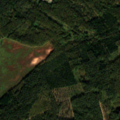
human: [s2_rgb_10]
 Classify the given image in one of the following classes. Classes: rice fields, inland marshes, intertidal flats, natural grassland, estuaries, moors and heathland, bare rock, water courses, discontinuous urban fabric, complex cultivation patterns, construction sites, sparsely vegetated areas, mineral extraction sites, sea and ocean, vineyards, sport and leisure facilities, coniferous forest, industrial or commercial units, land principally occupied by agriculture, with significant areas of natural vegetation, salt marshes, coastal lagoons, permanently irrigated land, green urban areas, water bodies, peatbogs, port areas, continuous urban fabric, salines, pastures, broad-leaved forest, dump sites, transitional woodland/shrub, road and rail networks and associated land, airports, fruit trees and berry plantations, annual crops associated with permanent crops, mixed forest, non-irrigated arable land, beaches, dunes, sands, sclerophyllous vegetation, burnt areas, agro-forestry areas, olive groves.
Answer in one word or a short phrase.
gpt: non-irrigated arable land, coniferous forest, mixed forest, transitional woodland/shrub